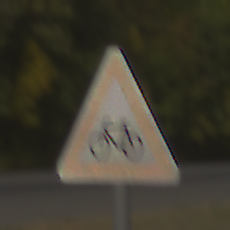
Verkehrszeichen: RadverkehrRechts
Umgebung: Outdoor, Suburban
Tageszeit: MorningAfternoon
Wetter: Clear
Licht: Natural
Jahreszeit: NotSpecified
Kontrast: HighContrast